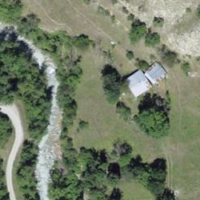
EUNIS habitat code: 32
Species observed at this site:
Tettigonia viridissima
Stauroderus scalaris
Oedipoda caerulescens
Apis mellifera
Melitaea didyma